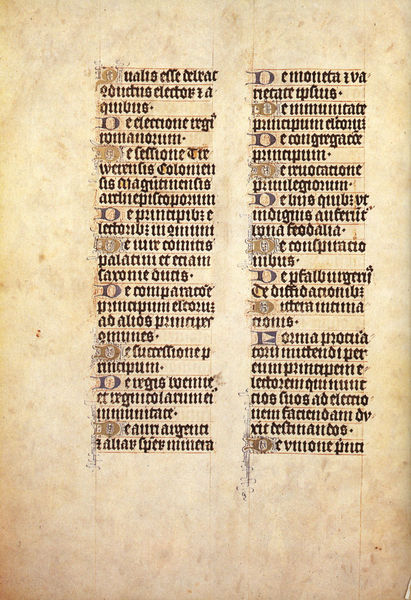
Titel: Die Goldene Bulle
Institution: Wien, Österreichische Nationalbibliothek
Schlagwörter: blätter, gelb, schwarz, rot, gold, blatt, schrift, papier, zwei, vergilbt, linien, spalten, rand, tusche, buch, initialen, seite, text, buchstaben, initiale, worte, buchseite, mittelalter, handschrift, latein, spalte, pamphlet, minuskel, o, d, karolingische minuskel, mittelalterliche schrift, uwei